Question: Hy.
I know that there are no server controls and server-side events, but...:
My app is like an email box and the unread items are bold displayed.

Ok... the bold items are the unread '(isRead==false)'. I want to update the item to '(isRead=true)' without any click.. just before the page is rendered.
How should I do it? Is there a way in ASP.NET MVC or will I have to do it with JQuery?
.
What is the best way to call a method AFTER "View" rendered?
.
Tks, guys!
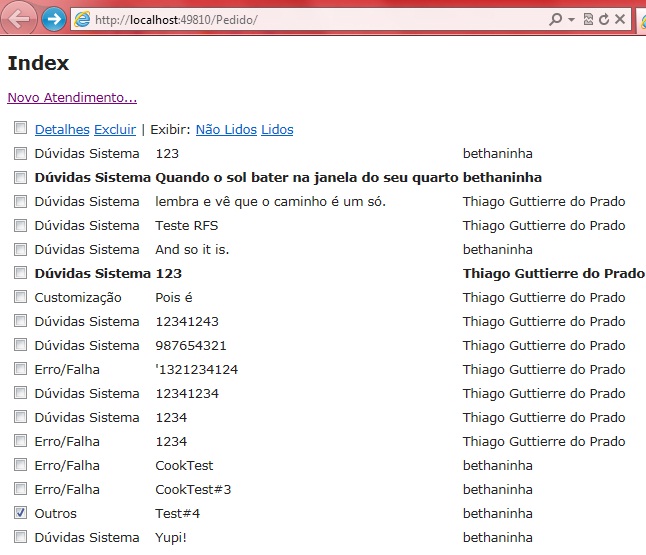
Answer: Generally once your action has done it's thing, and you've made it to the view, there's no going back to code (so to speak). There are two ways to approach this problem.
1. You create a copy of the list of messages to pass to the view and change the original to have isRead=true. I would say this is the preferred way of solving your problem and the code will look something along the lines of: var viewMessages = from m in messages
select new Message
{
// Fields you want to copy go here
}
viewMessages.ToList(); //This actually creates a list from the query
// update the isRead property
foreach( var m in messages ){
m.isRead = true;
}
You now have two collections, a copy of the original data you can pass to the view to render the data correctly, and the other is your original collection with all items updated with isRead = true.
2. The other option isn't as good from the design point of view, but it will be able to accomplish the same goal. You can put the code to update the property directly into the view, right below where you do the check if it's read or not to change the bold. I'm assuming your view looks something along the lines of: @foreach(var message in View.Messages) {
// some code
<td @(message.isRead ? " class="selected"" : null)
message.Heading
@{ message.isRead = true; } // Set it as read once it's been rendered
</td>
}